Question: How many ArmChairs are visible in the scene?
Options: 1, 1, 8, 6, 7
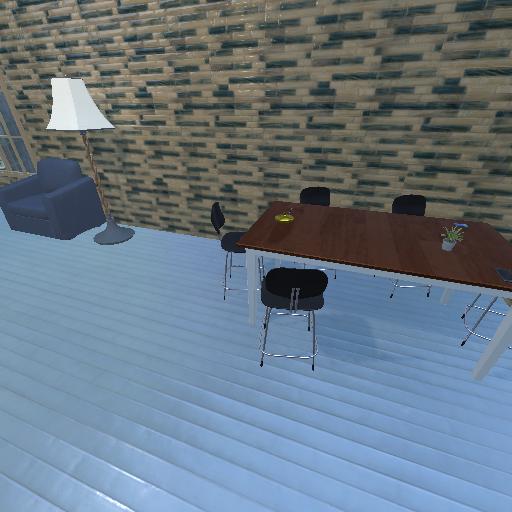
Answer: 1